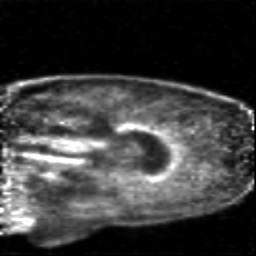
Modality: PET
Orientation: sagittal
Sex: female
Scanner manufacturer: siemens